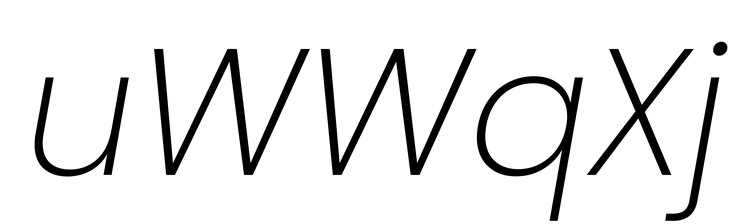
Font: Poppins-ExtraLightItalic